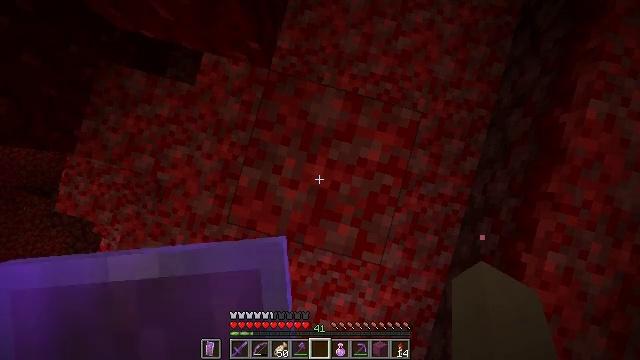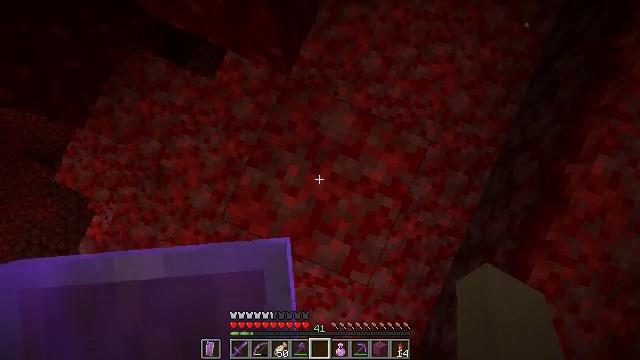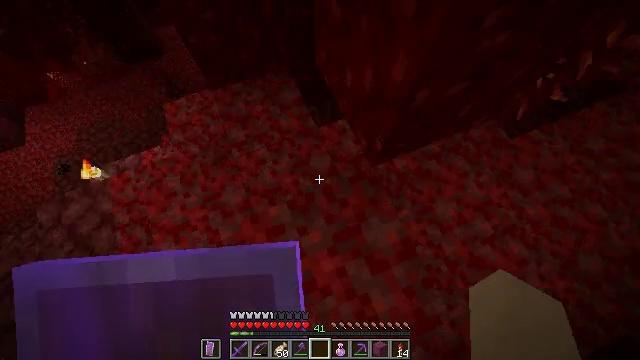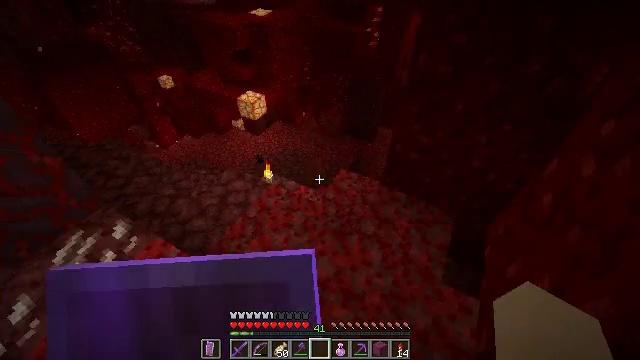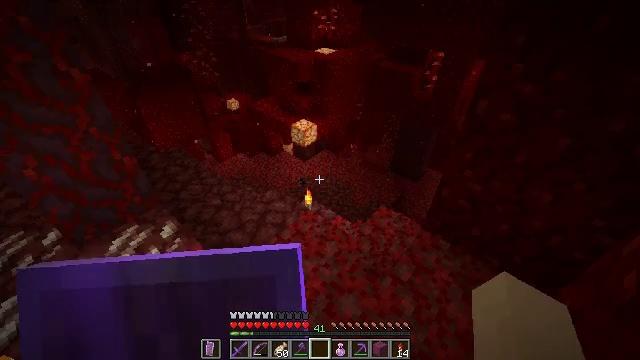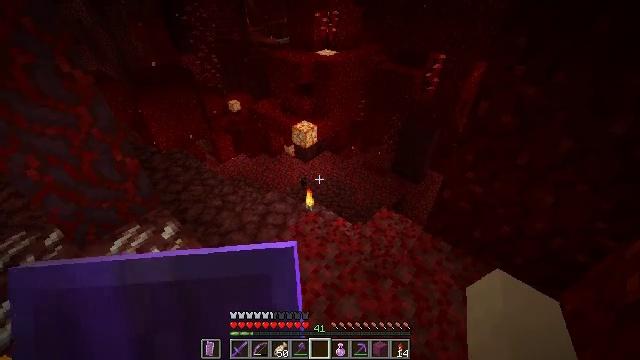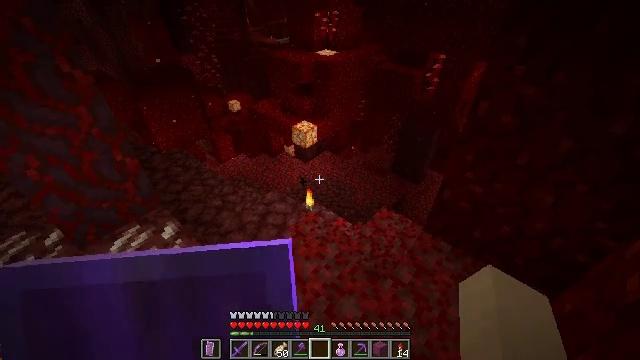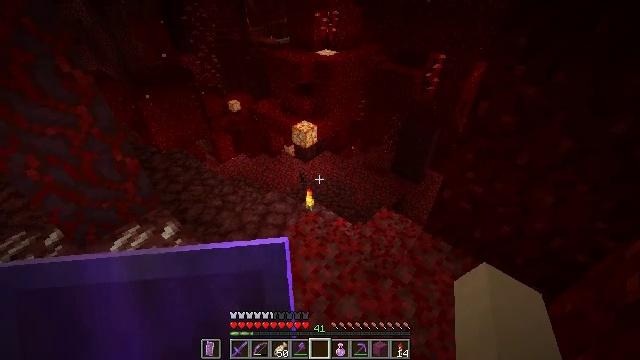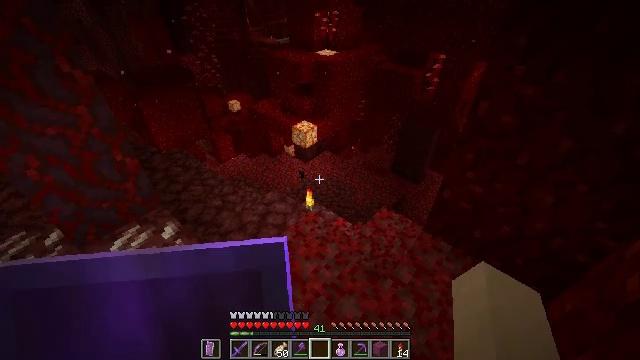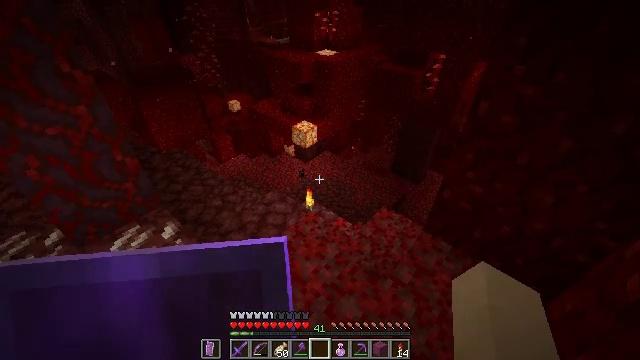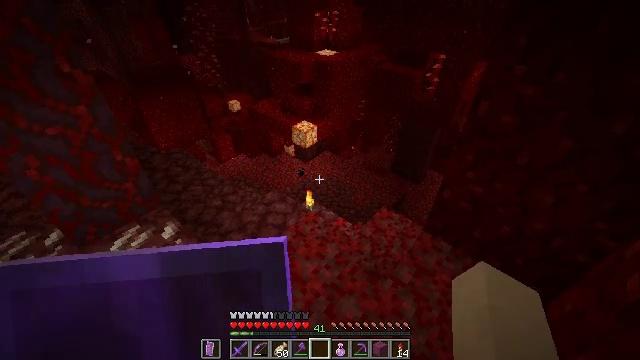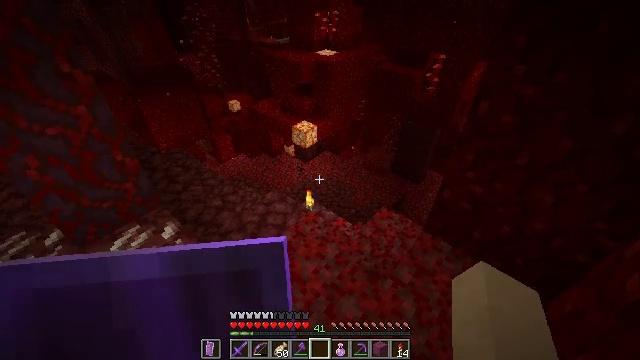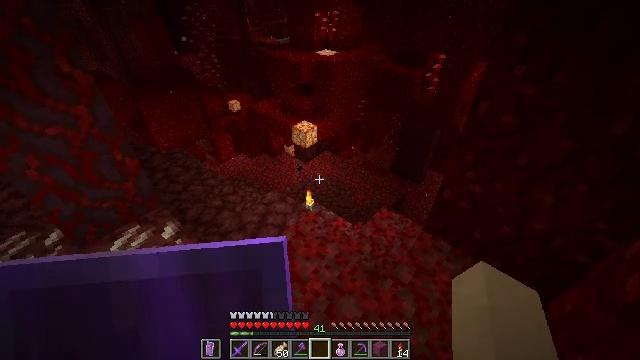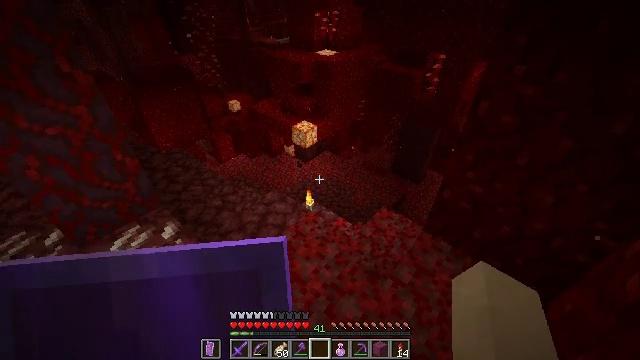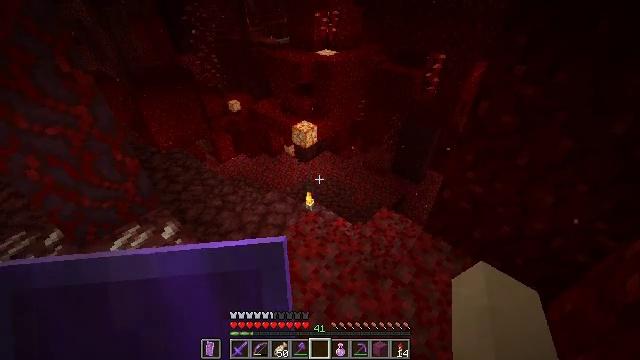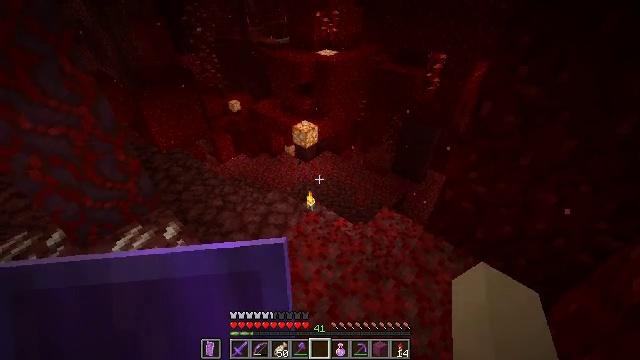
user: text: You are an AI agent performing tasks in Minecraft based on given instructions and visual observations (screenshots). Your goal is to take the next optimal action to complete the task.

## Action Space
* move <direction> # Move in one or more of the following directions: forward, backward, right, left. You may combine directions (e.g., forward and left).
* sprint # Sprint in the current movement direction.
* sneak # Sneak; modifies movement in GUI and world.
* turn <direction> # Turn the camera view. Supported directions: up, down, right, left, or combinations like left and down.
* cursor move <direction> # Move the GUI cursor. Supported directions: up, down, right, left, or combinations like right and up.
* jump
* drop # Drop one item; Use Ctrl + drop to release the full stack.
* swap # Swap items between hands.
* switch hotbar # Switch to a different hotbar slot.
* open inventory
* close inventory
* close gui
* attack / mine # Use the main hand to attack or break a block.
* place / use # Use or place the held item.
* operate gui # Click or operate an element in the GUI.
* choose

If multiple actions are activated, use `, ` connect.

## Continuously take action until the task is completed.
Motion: motion action
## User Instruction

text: Mine the crimson stem in the Nether.
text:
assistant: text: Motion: turn left and up
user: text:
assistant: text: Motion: turn left and up
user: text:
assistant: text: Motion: turn left and up
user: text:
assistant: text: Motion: turn left and up
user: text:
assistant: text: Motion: no_op
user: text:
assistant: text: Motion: no_op
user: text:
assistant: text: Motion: no_op
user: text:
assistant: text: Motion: no_op
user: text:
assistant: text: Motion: no_op
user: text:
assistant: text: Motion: no_op
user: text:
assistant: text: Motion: no_op
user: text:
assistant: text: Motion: no_op
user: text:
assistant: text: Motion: no_op
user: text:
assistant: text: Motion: no_op
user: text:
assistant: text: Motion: move left
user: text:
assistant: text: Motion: move left
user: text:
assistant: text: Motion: move left
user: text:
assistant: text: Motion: no_op
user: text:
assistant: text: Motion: turn right
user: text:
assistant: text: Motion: turn right and up
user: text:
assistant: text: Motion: turn right and up
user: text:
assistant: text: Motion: turn right and up
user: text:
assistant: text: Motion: turn right
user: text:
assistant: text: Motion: no_op
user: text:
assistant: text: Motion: no_op
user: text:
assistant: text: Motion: no_op
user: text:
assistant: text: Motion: no_op
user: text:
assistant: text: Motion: no_op
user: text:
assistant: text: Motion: turn up
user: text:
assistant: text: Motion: move forward